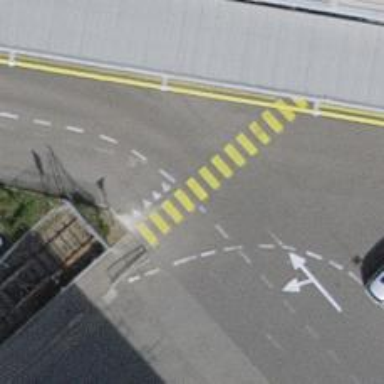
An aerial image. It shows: Uncontrolled zebra crossing on the road.